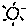
Label: sun